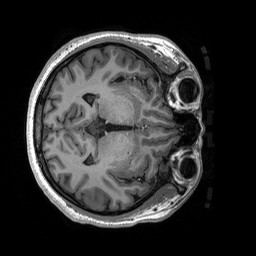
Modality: T1w
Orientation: axial
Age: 24
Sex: female
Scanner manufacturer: siemens
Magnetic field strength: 3 T
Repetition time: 2.53 s
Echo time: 0.00227 s